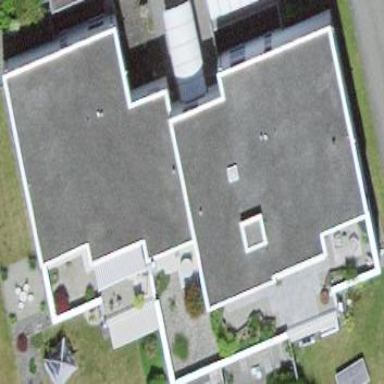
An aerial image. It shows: Building with flat roof.